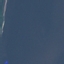
Label: SeaLake